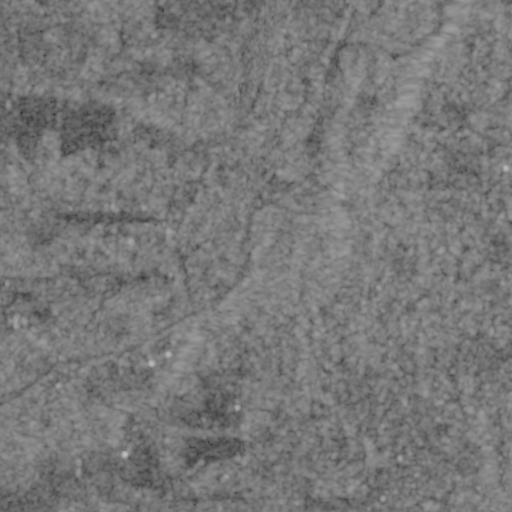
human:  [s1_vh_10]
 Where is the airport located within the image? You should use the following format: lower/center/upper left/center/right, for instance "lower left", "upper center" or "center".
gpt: The airport is located in the center left of the image.
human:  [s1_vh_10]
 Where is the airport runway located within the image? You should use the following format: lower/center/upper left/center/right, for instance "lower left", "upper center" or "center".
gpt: The airport runway is located in the center left of the image.
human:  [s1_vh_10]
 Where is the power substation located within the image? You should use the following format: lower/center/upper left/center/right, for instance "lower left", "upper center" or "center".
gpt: The power substation is located in the lower right of the image.
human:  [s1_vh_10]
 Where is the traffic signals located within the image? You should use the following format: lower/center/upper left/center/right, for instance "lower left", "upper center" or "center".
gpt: The traffic signals is located in the lower center of the image.
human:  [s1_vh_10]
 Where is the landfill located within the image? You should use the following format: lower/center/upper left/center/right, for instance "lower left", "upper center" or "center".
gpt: There is no landfill in the image.

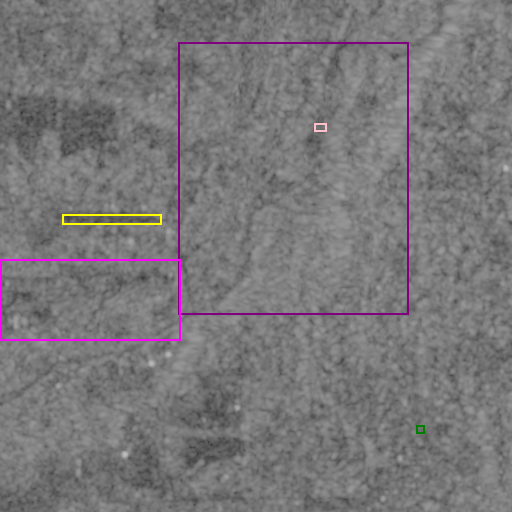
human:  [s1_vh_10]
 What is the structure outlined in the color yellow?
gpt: The structure outlined in yellow is an airport.
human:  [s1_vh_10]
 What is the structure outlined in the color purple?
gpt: The structure outlined in purple is a park.
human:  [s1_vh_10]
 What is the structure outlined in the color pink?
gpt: The structure outlined in pink is a parking lot.
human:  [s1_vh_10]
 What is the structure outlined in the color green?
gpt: The structure outlined in green is a power substation.
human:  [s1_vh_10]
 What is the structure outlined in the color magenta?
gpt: The structure outlined in magenta is a quarry.
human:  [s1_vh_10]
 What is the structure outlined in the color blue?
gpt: There is no blue outline.